Question: What is the number of red dots?
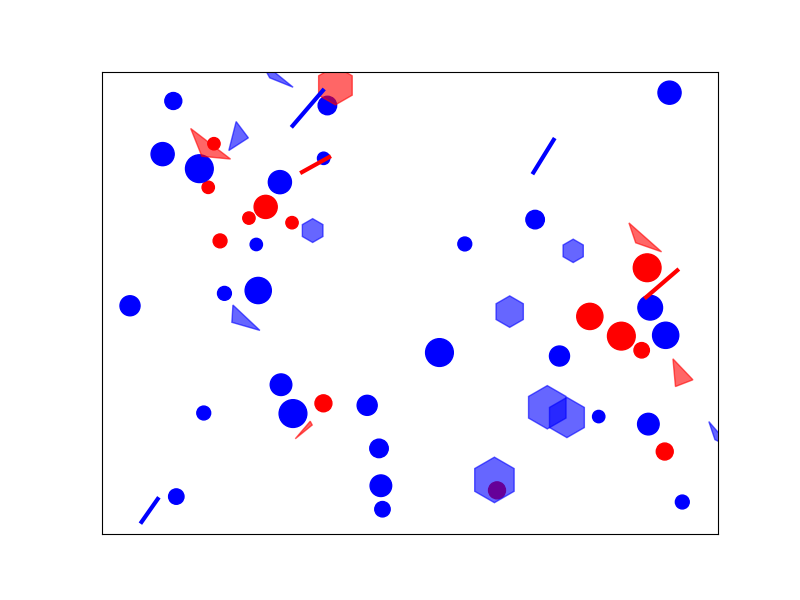
Answer: 13